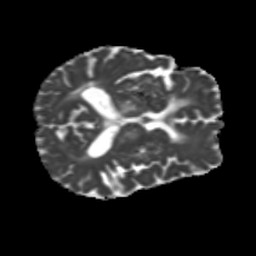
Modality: MD
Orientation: axial
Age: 54
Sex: female
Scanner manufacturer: siemens
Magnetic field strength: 3 T
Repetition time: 5.25 s
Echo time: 0.08 s